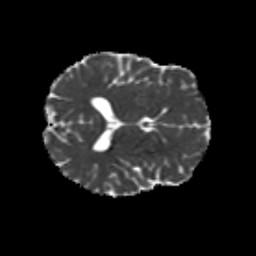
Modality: MD
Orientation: axial
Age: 44
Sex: male
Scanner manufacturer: siemens
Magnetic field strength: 3 T
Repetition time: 8.6 s
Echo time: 0.095 s